Aerial crown-view tile of a tropical tree (Barro Colorado Island, Panama), acquired 20250414:
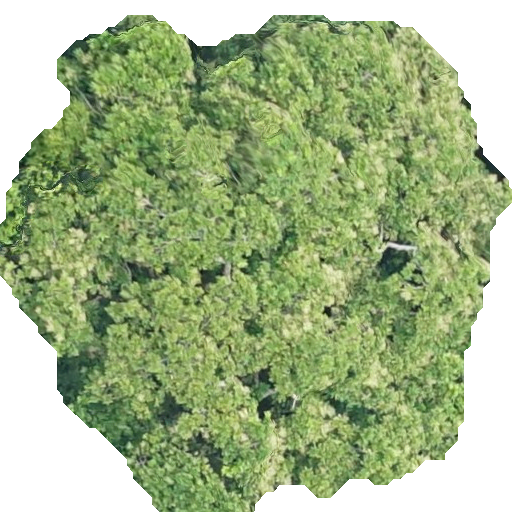
Species: Anacardium excelsum
GBIF accepted scientific name: Anacardium excelsum
Crown area: 289.839 m²